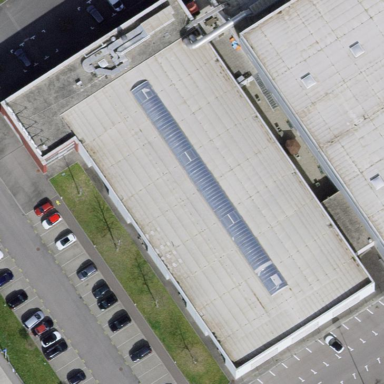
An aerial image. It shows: Building.